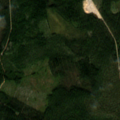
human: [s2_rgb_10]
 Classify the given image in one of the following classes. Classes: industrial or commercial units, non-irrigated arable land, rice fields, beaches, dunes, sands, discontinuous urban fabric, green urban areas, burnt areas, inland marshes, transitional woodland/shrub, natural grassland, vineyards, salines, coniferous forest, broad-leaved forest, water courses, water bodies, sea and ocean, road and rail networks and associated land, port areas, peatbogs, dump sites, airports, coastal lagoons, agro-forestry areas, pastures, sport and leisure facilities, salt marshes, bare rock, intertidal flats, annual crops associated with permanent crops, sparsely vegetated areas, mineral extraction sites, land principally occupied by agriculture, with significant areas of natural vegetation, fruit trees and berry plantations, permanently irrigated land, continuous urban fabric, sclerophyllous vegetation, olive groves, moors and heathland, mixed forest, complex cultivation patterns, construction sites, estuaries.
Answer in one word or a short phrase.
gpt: coniferous forest, transitional woodland/shrub